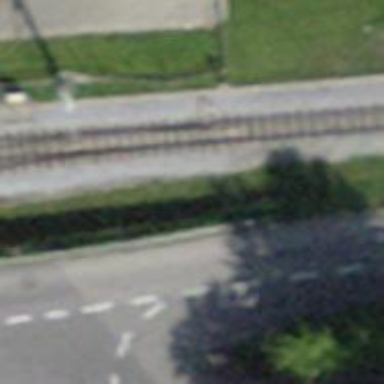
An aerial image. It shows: Railway switch.